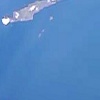
Label: water